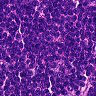
Metastatic tissue present: no